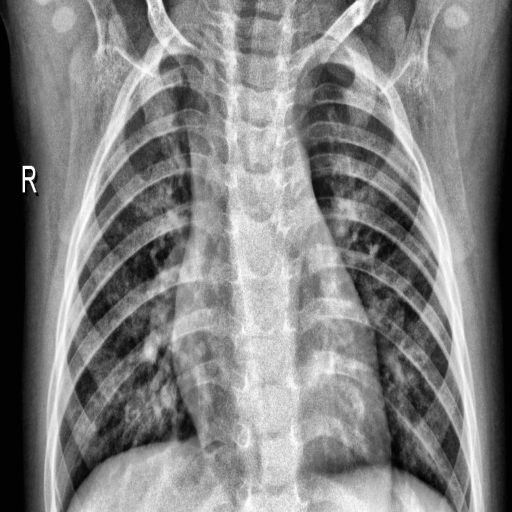
Finding: PNEUMONIA